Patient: sex M, age 44
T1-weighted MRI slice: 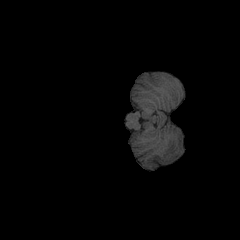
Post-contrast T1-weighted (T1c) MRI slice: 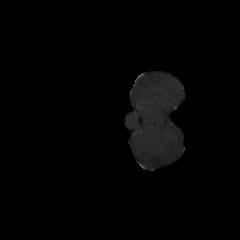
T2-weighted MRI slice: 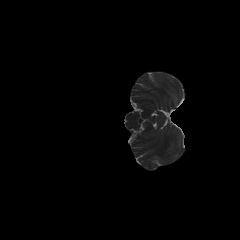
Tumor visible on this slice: no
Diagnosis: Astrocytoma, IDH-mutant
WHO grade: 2